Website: home-depot
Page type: address-validator
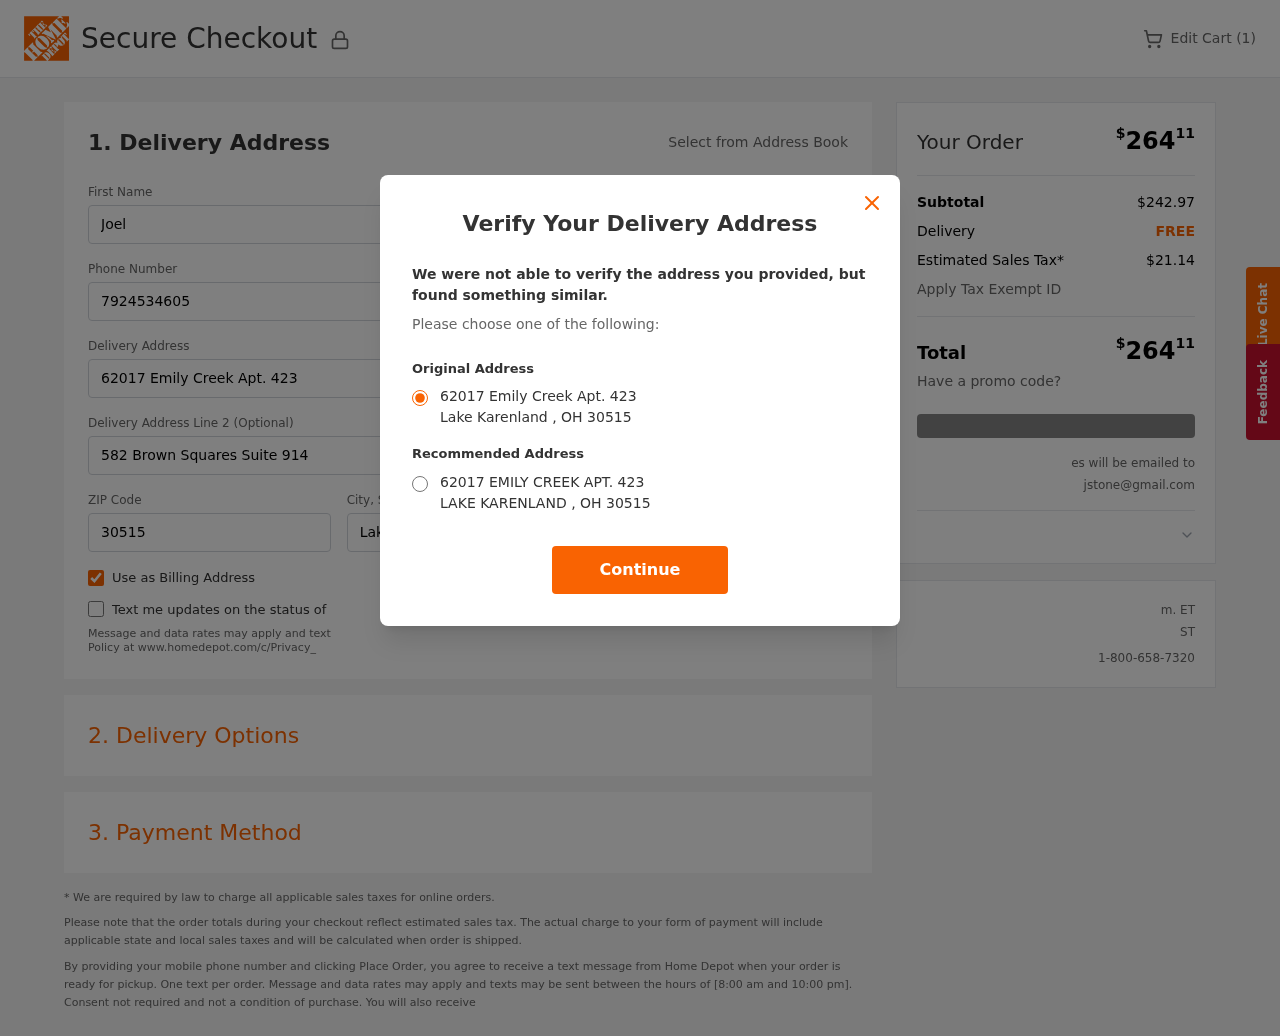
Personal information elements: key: PII_CITY
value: Lake Karenland
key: PII_EMAIL
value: jstone@gmail.com
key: PII_POSTCODE
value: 30515
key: PII_STATE_ABBR
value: OH
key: PII_STREET
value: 62017 Emily Creek Apt. 423
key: PII_FIRSTNAME
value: Joel
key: PII_LASTNAME
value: Stone
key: PII_PHONE
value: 7924534605
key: PII_STREET2
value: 582 Brown Squares Suite 914
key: PII_CITY_STATE
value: Lake Karenland, OH
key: PII_STREET_ALT
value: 62017 EMILY CREEK APT. 423
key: PII_CITY_ALT
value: LAKE KARENLAND
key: PII_POSTCODE_FULL
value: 30515
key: PII_POSTCODE_NUMERIC
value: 30515
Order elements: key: ORDER_NUM_ITEMS
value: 1
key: ORDER_TOTAL
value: $26411
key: ORDER_SUBTOTAL
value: $242.97
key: ORDER_SHIPPING_COST
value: FREE
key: ORDER_TAX
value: $21.14